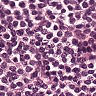
Metastatic tissue present: no